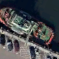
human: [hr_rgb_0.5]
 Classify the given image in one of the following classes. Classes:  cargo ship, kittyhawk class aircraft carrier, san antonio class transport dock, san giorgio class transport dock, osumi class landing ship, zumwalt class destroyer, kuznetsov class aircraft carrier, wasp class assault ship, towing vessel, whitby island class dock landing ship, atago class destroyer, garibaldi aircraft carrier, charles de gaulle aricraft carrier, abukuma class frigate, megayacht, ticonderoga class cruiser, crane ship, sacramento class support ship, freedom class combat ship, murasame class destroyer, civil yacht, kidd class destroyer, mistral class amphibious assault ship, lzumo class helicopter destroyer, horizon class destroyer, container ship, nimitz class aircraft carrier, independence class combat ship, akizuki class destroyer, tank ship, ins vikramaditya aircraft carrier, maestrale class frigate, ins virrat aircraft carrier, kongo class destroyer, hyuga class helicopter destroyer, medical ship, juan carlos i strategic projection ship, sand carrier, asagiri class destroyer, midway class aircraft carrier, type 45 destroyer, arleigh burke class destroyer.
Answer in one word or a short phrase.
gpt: Towing vessel